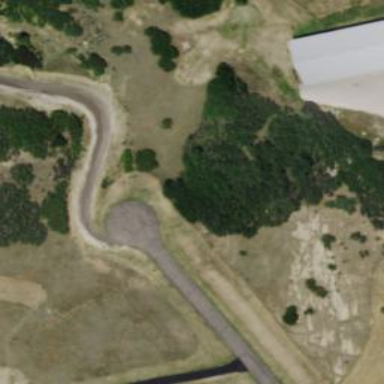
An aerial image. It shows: Turning circle on the road.